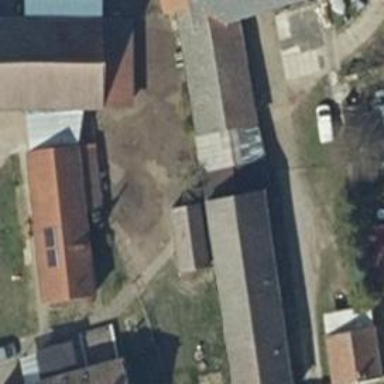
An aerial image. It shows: Farm auxiliary building.